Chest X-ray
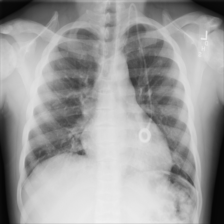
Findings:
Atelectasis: negative
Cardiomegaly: negative
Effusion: negative
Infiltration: positive
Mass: negative
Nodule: negative
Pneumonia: negative
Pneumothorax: negative
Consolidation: negative
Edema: negative
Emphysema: negative
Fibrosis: negative
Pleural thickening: negative
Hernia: negative